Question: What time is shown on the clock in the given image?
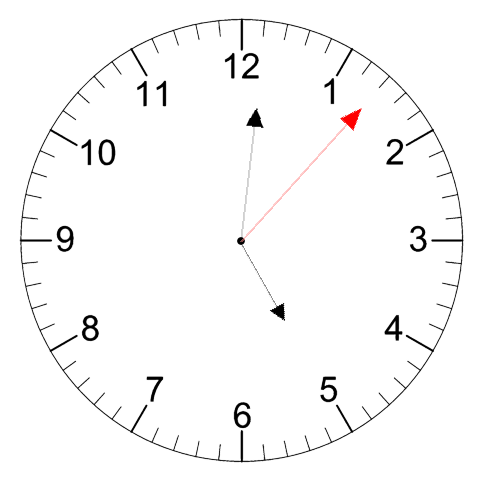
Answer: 05:01:07